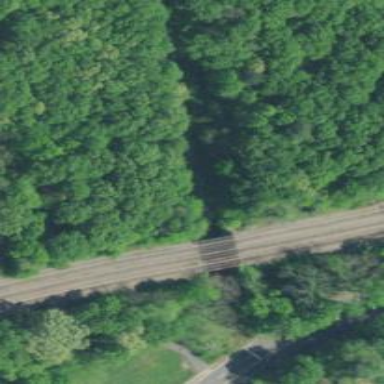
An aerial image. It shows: Disused railway spur line.